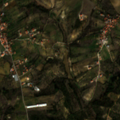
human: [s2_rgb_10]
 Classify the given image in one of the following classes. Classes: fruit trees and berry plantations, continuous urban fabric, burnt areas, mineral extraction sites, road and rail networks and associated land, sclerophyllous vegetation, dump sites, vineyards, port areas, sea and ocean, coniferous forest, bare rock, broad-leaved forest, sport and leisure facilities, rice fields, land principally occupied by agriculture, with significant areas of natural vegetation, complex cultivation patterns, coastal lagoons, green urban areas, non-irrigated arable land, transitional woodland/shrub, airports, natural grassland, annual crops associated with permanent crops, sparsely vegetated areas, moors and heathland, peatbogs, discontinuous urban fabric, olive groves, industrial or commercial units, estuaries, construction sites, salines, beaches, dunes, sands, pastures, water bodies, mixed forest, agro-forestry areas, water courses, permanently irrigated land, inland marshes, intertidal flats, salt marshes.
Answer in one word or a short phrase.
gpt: discontinuous urban fabric, fruit trees and berry plantations, olive groves, annual crops associated with permanent crops, land principally occupied by agriculture, with significant areas of natural vegetation